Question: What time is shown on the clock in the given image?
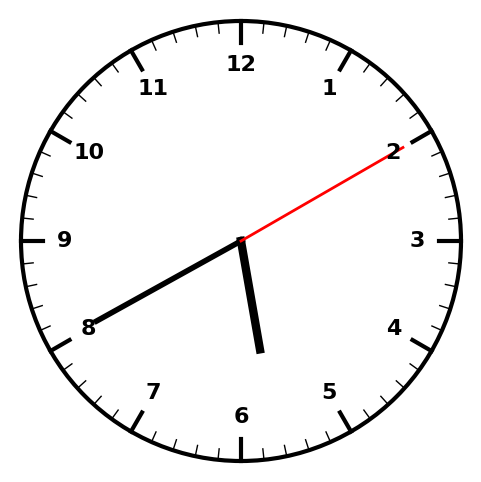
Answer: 05:40:10